Question: I have a SQL query where I need to make counts of items in different categories. The issue is that we have to make a count of the subcounts :

So what I would like to do , is to count the totals for Barbara as a new column.
But when we try to count them via a WITH query , it's not working because there is some overlap ( there can be different requisitions within one requisition-header) .
I know that in SQL, we can count previous columns in a SELECT clause , like this :
'''
SELECT x1, x2, x3, x2 + x3 AS "x2 + x3"
'''
So i was wondreing if I can do something like this but for the previous rows?
Any tips appreciated , thanks !
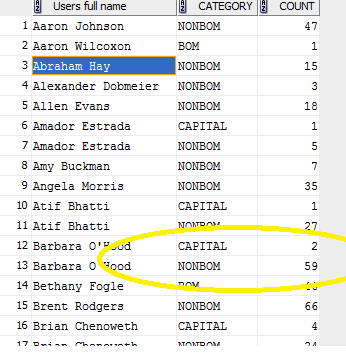
Answer: I think you just want conditional aggregation:
'''
select fullname,
sum(case when category = 'NONBOM' then count else 0 end) as nonbom,
sum(case when category = 'BOM' then count else 0 end) as bom,
sum(case when category = 'CAPITAL' then count else 0 end) as captital,
SUM(count) as total
from table t
group by fullname;
'''